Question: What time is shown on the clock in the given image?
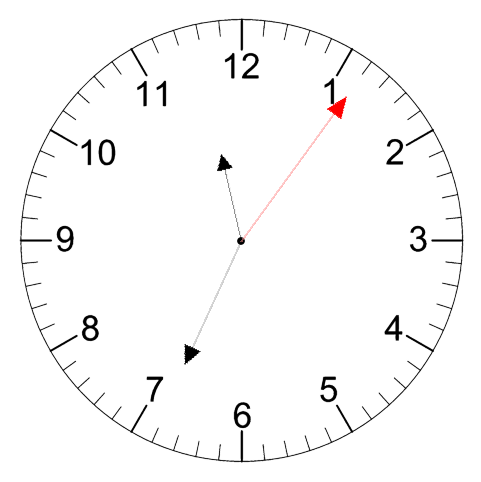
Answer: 11:34:06